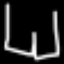
Label: pants